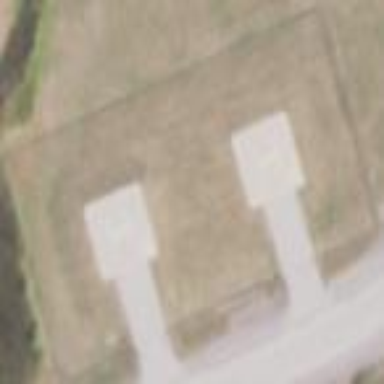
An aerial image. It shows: Helipad at the airport with surrounding fence.